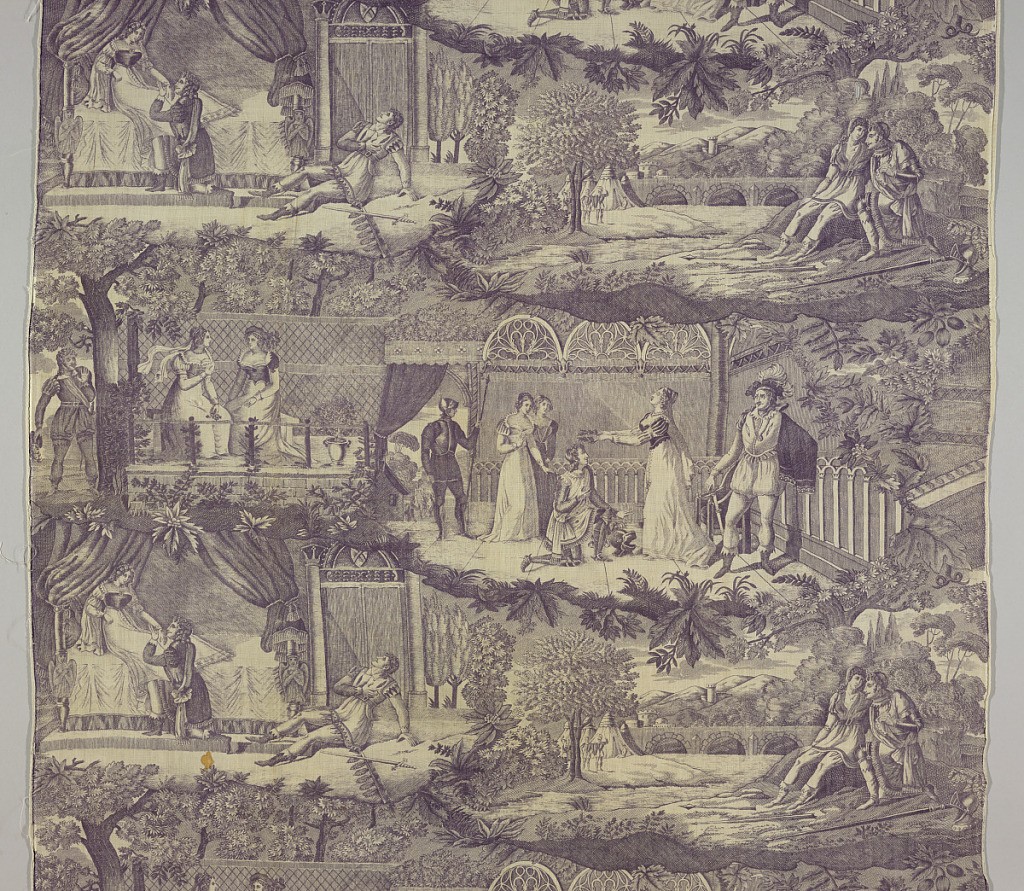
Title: Textile
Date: ca. 1830
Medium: cotton Technique: roller printed on plain weave
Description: Four scenes from a romantic novel. Same imagery as 1995-50-196. In purple on white.